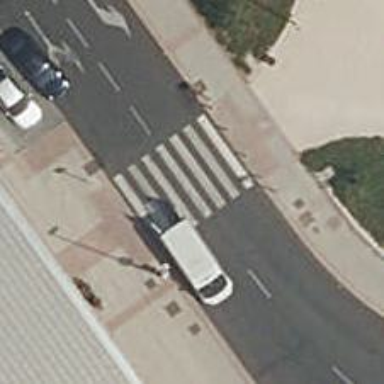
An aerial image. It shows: Zebra crossing on the road.